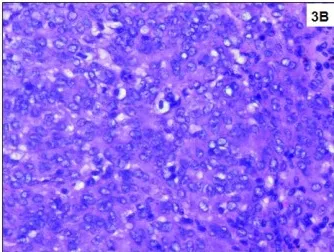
Haematoxylin and eosin staining of the tissue. Haematoxylin and eosin stain, x40; (
B) Tumour cell morphology at higher magnification with high nuclear cytoplasmic ratio, inconspicuous cytoplasm and occasional mitoses.
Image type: pathology (h&e)